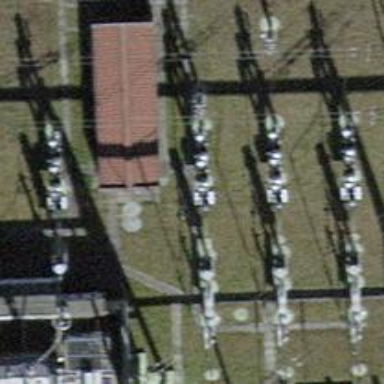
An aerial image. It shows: Bay for power line.